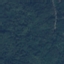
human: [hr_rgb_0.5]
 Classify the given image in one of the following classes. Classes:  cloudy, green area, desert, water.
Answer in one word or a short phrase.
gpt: green area